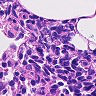
Metastatic tissue present: no